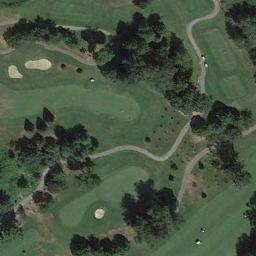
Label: golf_course